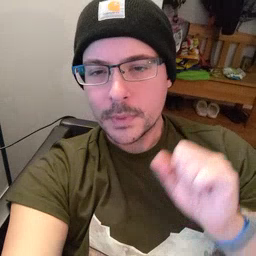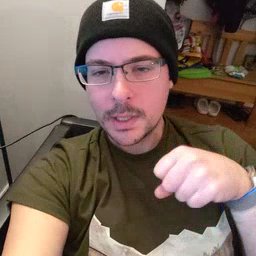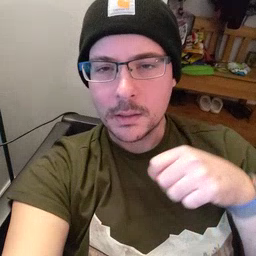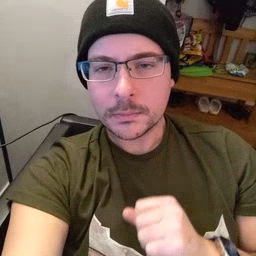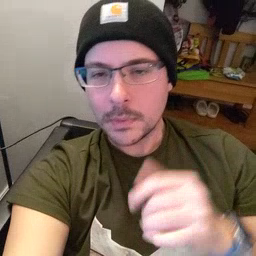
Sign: can